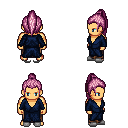
a pixel art fantasy rpg character, male body template, human, tanned skin, blue robe, robe skirt, pink long topknot hairstyle, white slippers, four views (front, back, left, right), 2x2 character sprite sheet, small pixel art, hard edges, no anti-aliasing